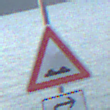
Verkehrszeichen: UnebeneFahrbahn
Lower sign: RichtungsangabeDurchPfeile5
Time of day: SunriseSunset
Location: Outdoor (RoadRail)
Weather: PartlyCloudy
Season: NotSpecified
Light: Natural